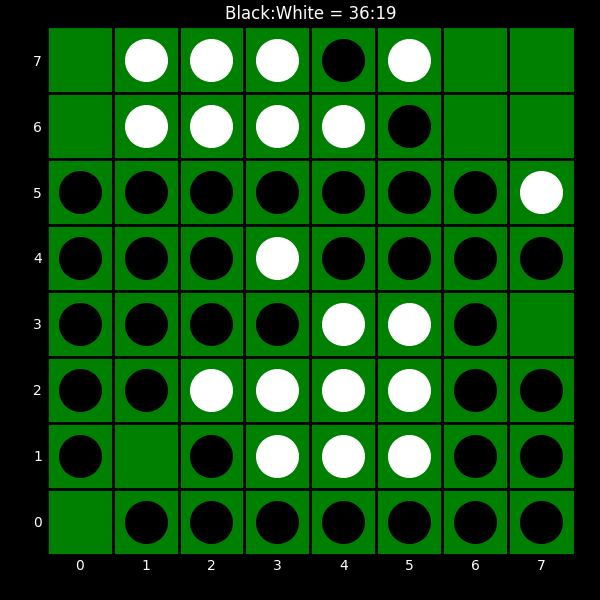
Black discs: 36
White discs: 19